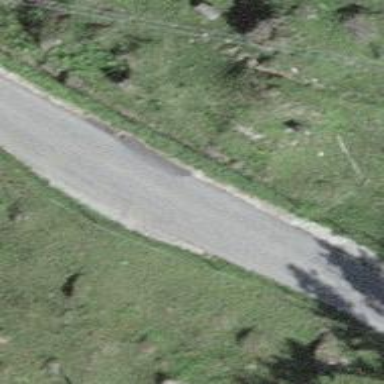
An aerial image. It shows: Passing place on the road.